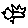
Label: bird